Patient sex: M
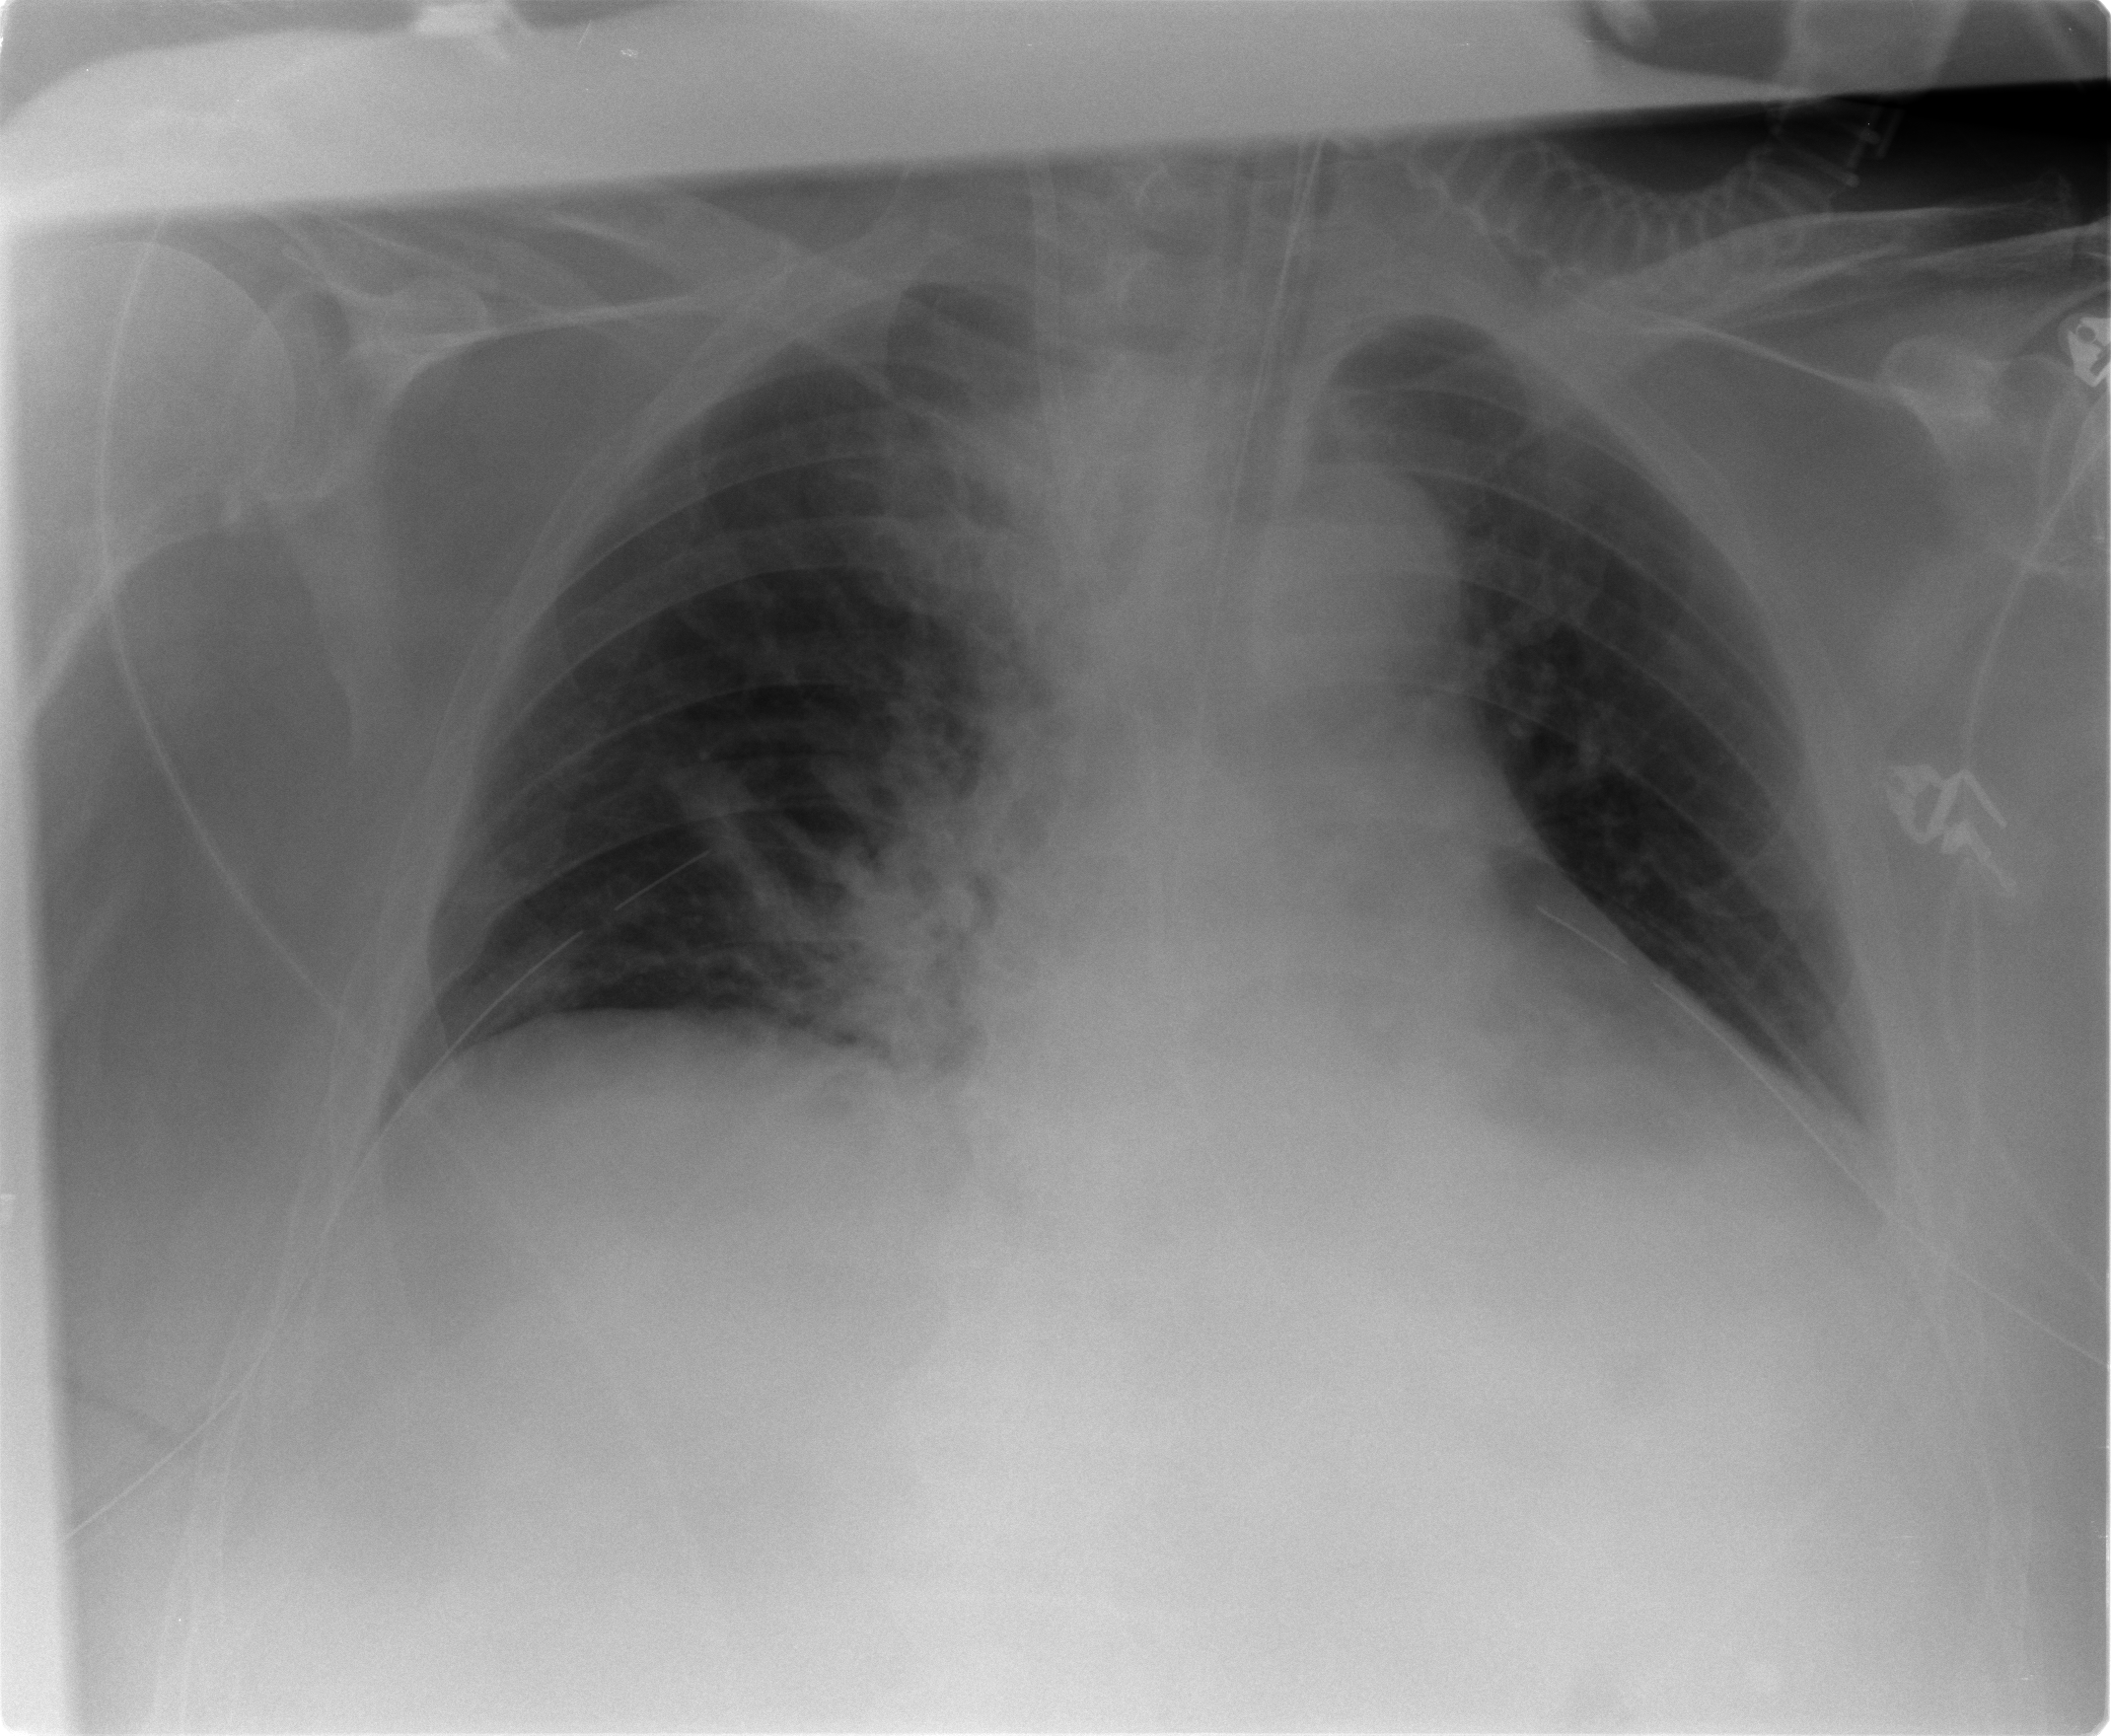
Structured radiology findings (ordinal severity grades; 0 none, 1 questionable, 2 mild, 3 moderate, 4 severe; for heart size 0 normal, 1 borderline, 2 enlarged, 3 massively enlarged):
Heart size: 0
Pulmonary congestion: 2
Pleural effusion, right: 0
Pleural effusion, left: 2
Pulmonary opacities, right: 2
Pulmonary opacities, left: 0
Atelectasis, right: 3
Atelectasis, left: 2